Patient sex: F
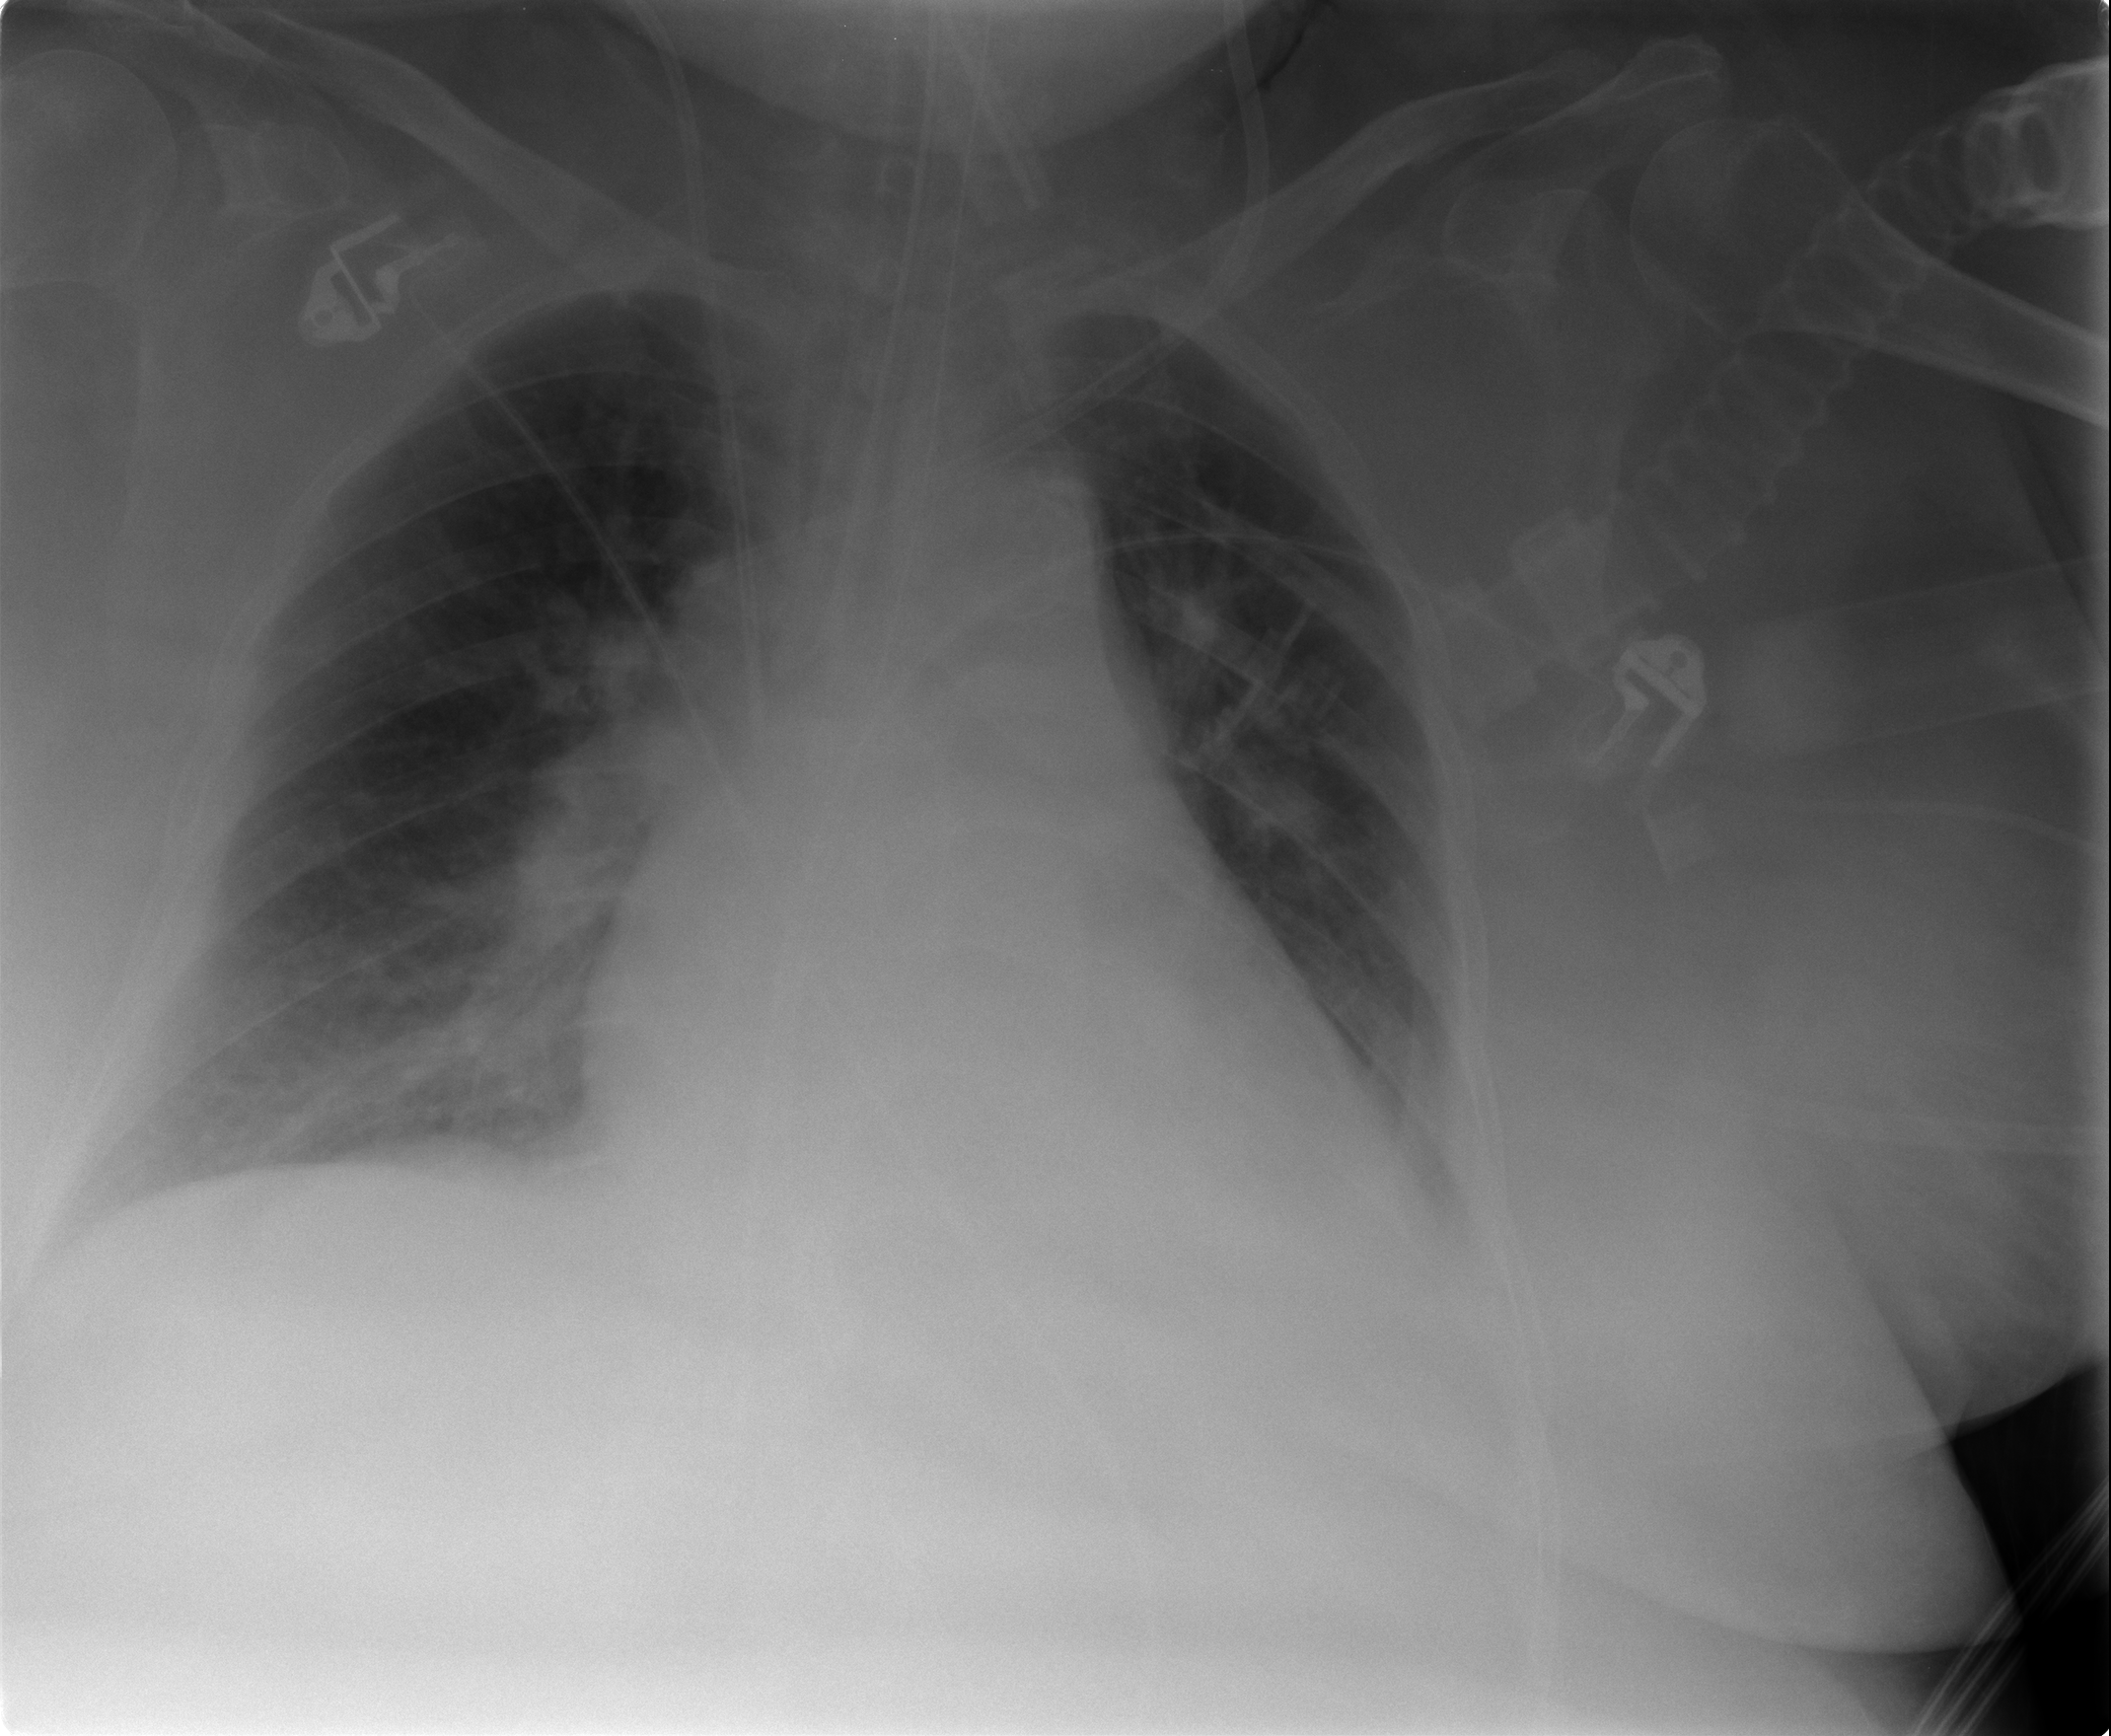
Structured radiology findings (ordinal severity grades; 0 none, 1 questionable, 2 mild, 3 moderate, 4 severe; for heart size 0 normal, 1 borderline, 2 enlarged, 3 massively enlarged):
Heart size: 2
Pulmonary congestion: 2
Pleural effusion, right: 1
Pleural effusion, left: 1
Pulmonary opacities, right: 1
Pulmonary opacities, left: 0
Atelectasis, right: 2
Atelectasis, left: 2